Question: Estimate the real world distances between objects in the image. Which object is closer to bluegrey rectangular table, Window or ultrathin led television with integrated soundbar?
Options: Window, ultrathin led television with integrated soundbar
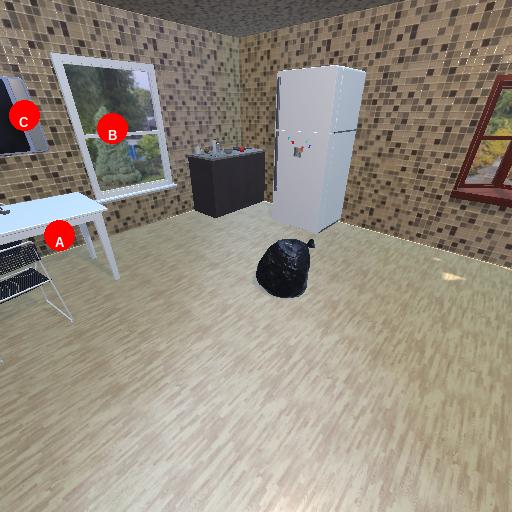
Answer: Window